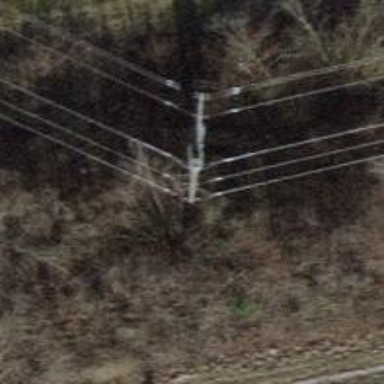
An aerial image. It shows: Concrete power pole.